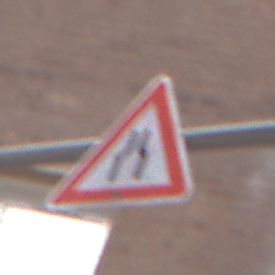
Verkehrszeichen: VerengteFahrbahn
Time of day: MorningAfternoon
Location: Outdoor (Urban)
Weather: Overcast
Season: NotSpecified
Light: Natural